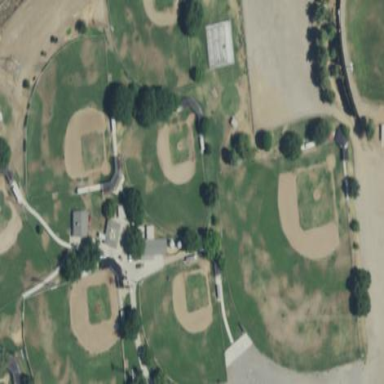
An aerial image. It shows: Baseball pitch for leisure land.